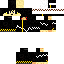
A female skeleton skin with dark skin, wearing blonde helmet dressed in a black hoodie and black pants, featuring a closed mouth.